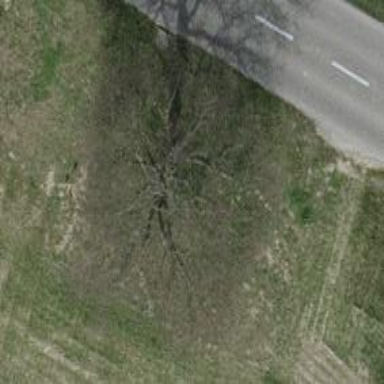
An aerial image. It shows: Single tag "natural: tree."